Field crop: tomato
Growth stage: 2
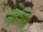
Species: solanum